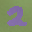
Label: 2